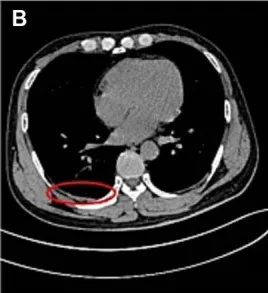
The patient underwent Chest CT on 2023/3/6 (B) There was localized thickening of the right pleura. There was still localized thickening of the right pleura, but the extent of the lesion was reduced compared with.
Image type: radiology (ct)